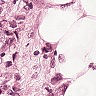
Metastatic tissue present: yes